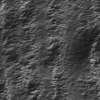
Label: not_dusty